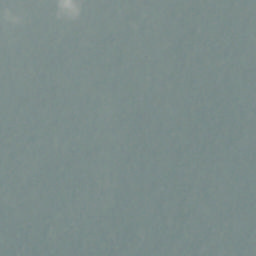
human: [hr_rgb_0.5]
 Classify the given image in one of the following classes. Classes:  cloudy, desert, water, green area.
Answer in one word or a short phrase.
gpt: cloudy